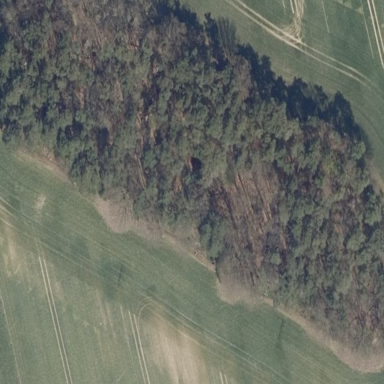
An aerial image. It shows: Forest area.